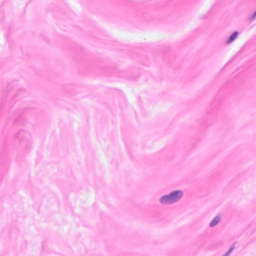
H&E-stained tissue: Breast